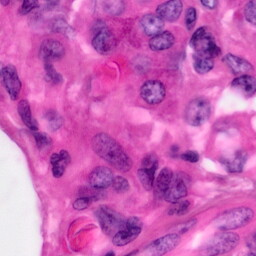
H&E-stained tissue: Pancreatic